Field crop: maize
Growth stage: 1
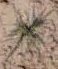
Species: salsola